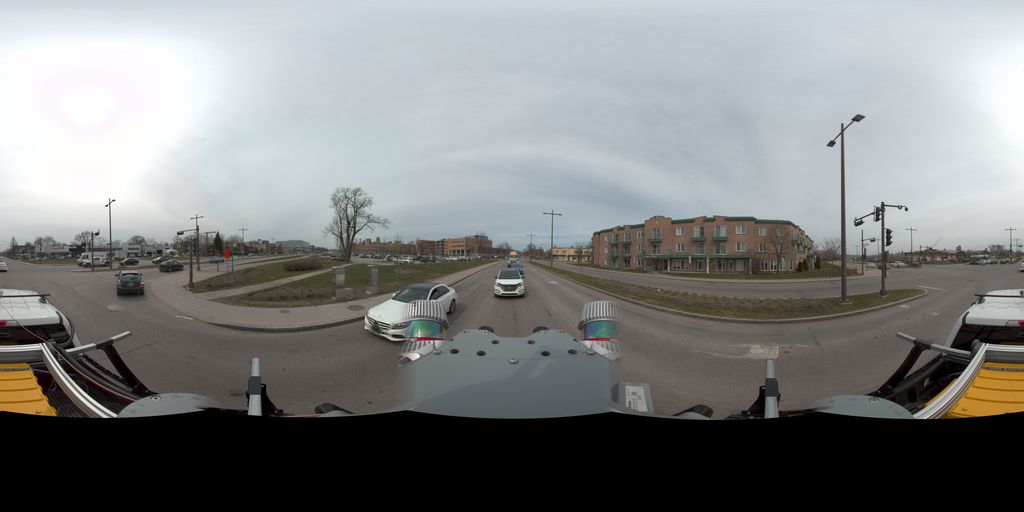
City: quebec_city